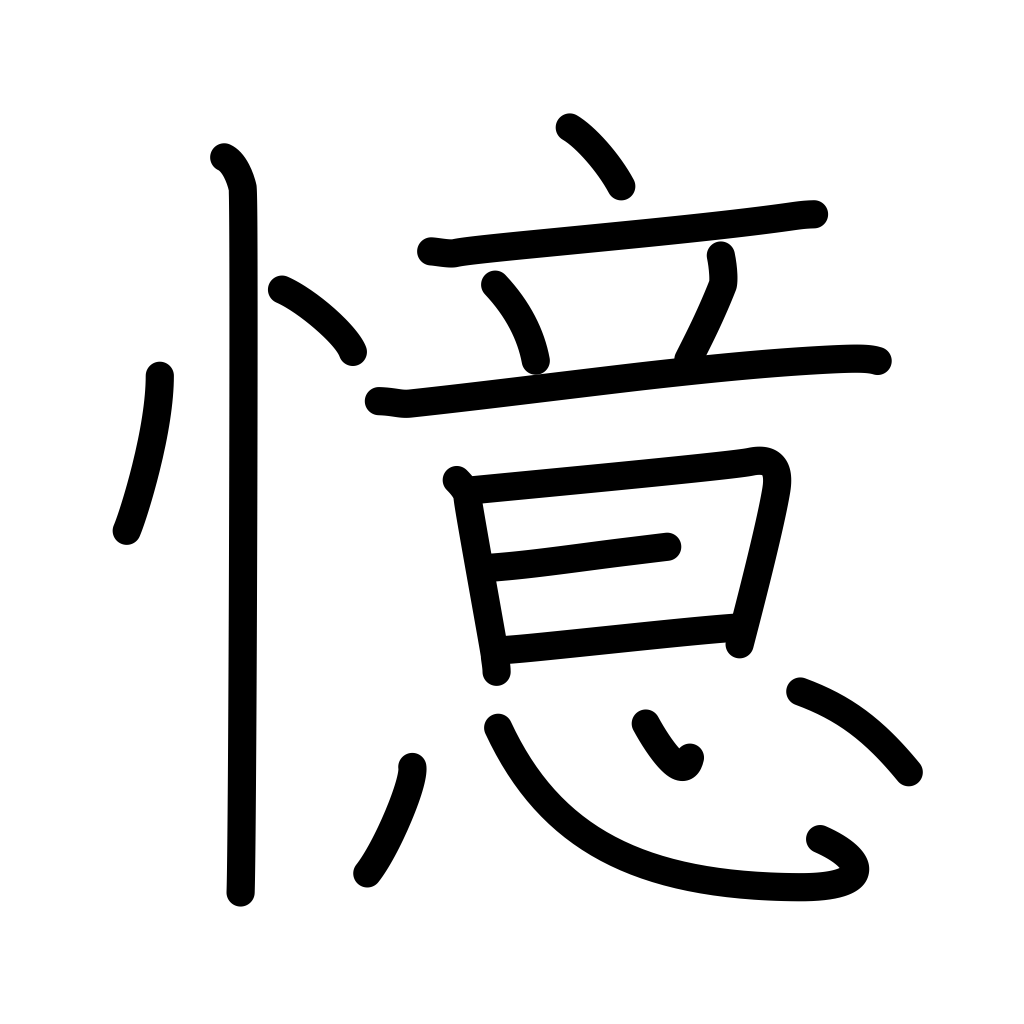
Meaning: recollection, think, remember